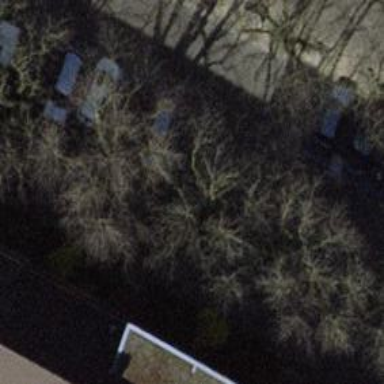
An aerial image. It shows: Avenue of trees.